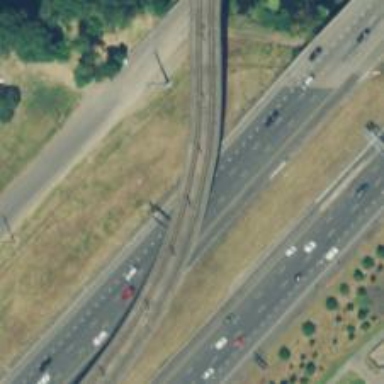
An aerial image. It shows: Bridge for light rail railway electrified with contact line.